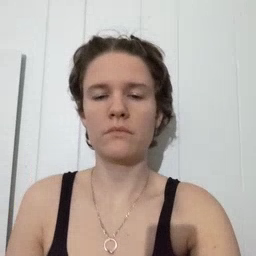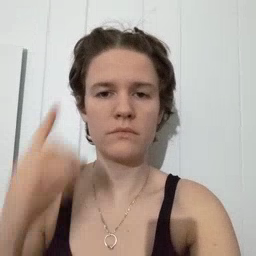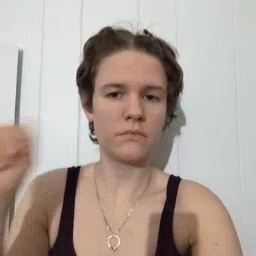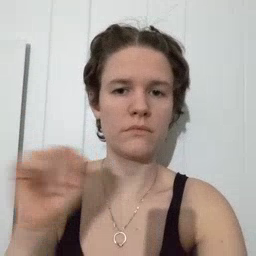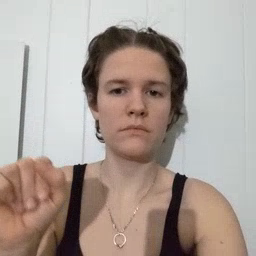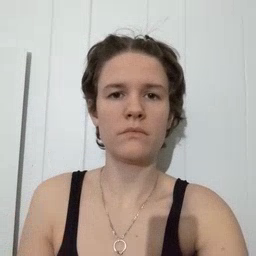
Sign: loud